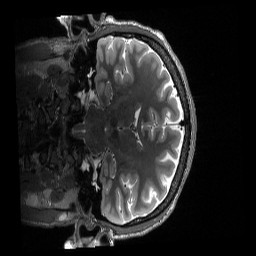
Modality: T2w
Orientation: coronal
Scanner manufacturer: siemens
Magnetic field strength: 3 T
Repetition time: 3.2 s
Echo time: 0.563 s